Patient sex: F
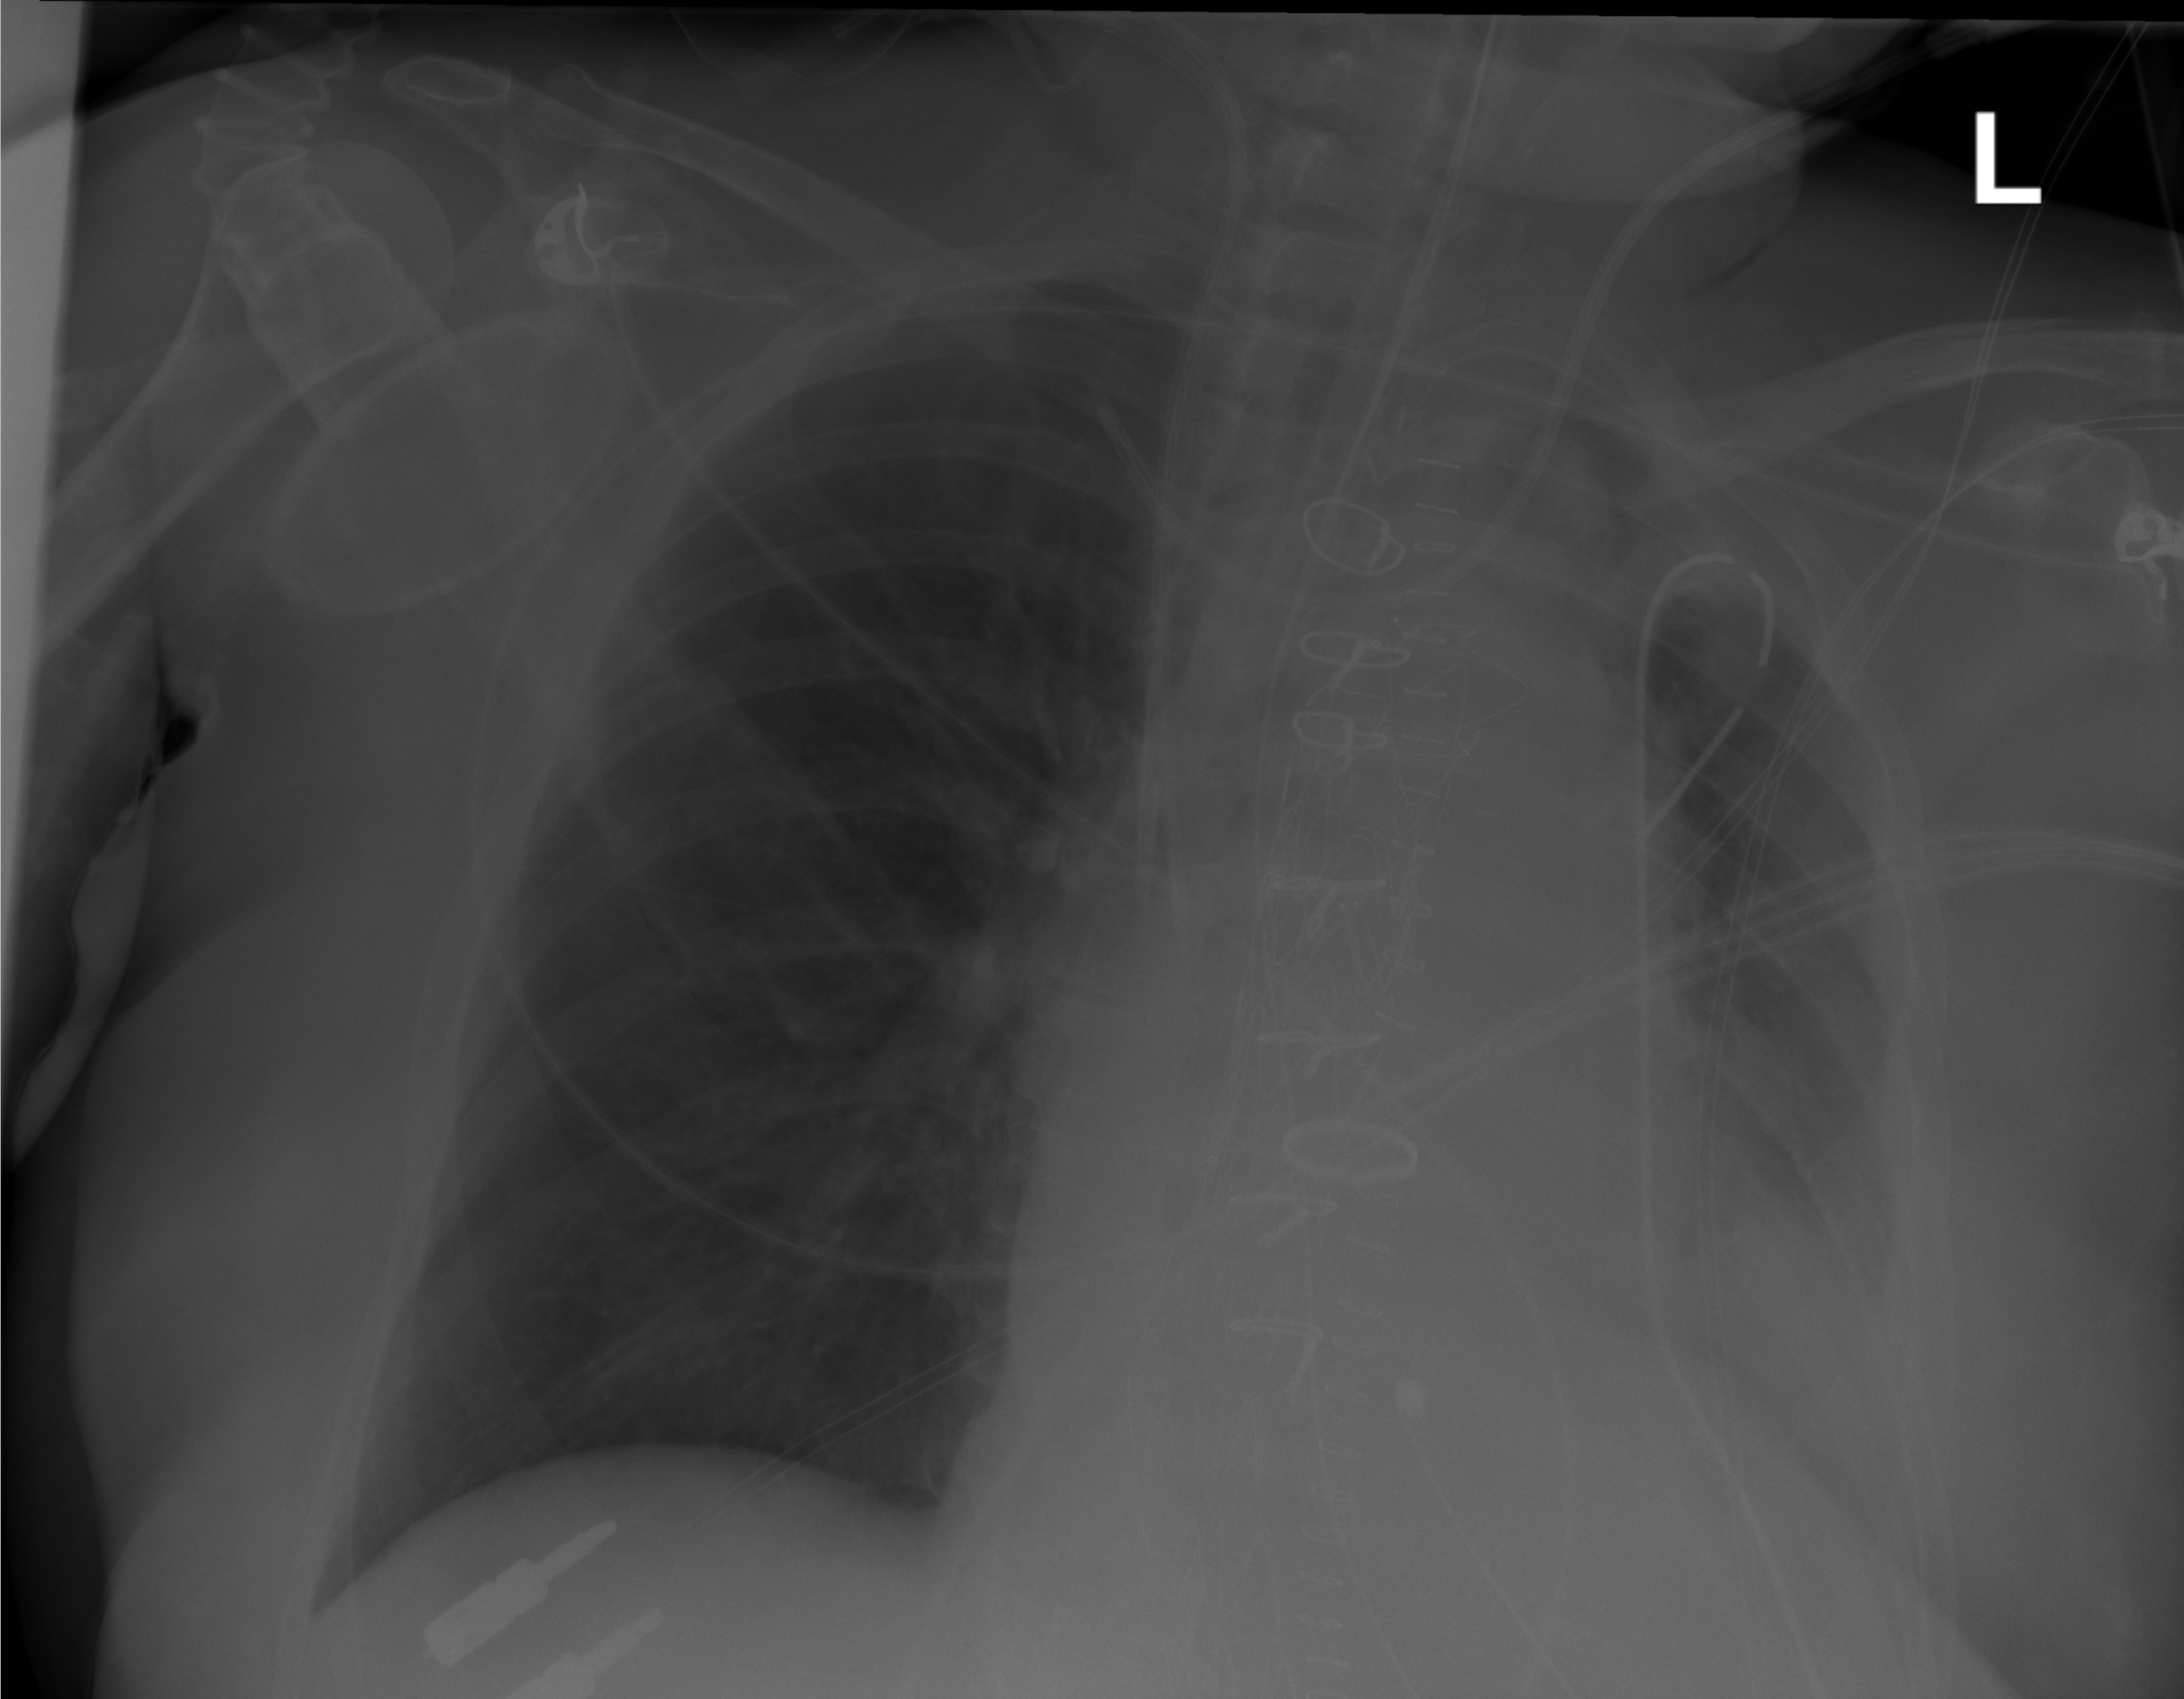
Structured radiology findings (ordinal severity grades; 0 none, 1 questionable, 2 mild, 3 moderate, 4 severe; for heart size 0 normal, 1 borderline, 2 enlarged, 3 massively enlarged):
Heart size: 2
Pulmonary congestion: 0
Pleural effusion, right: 0
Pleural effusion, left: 2
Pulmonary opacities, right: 0
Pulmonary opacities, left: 1
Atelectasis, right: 0
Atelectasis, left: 2